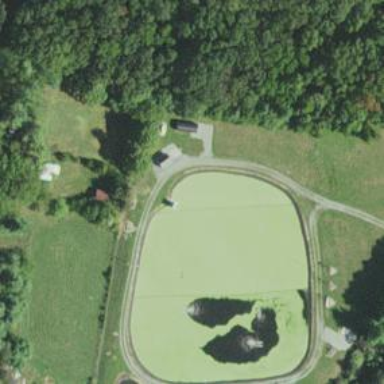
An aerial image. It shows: Sewage Treatment Plant.